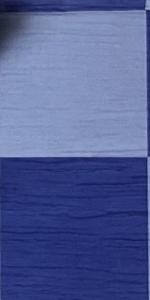
Label: Empty